Field crop: maize
Growth stage: 2
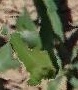
Species: maize